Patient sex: F
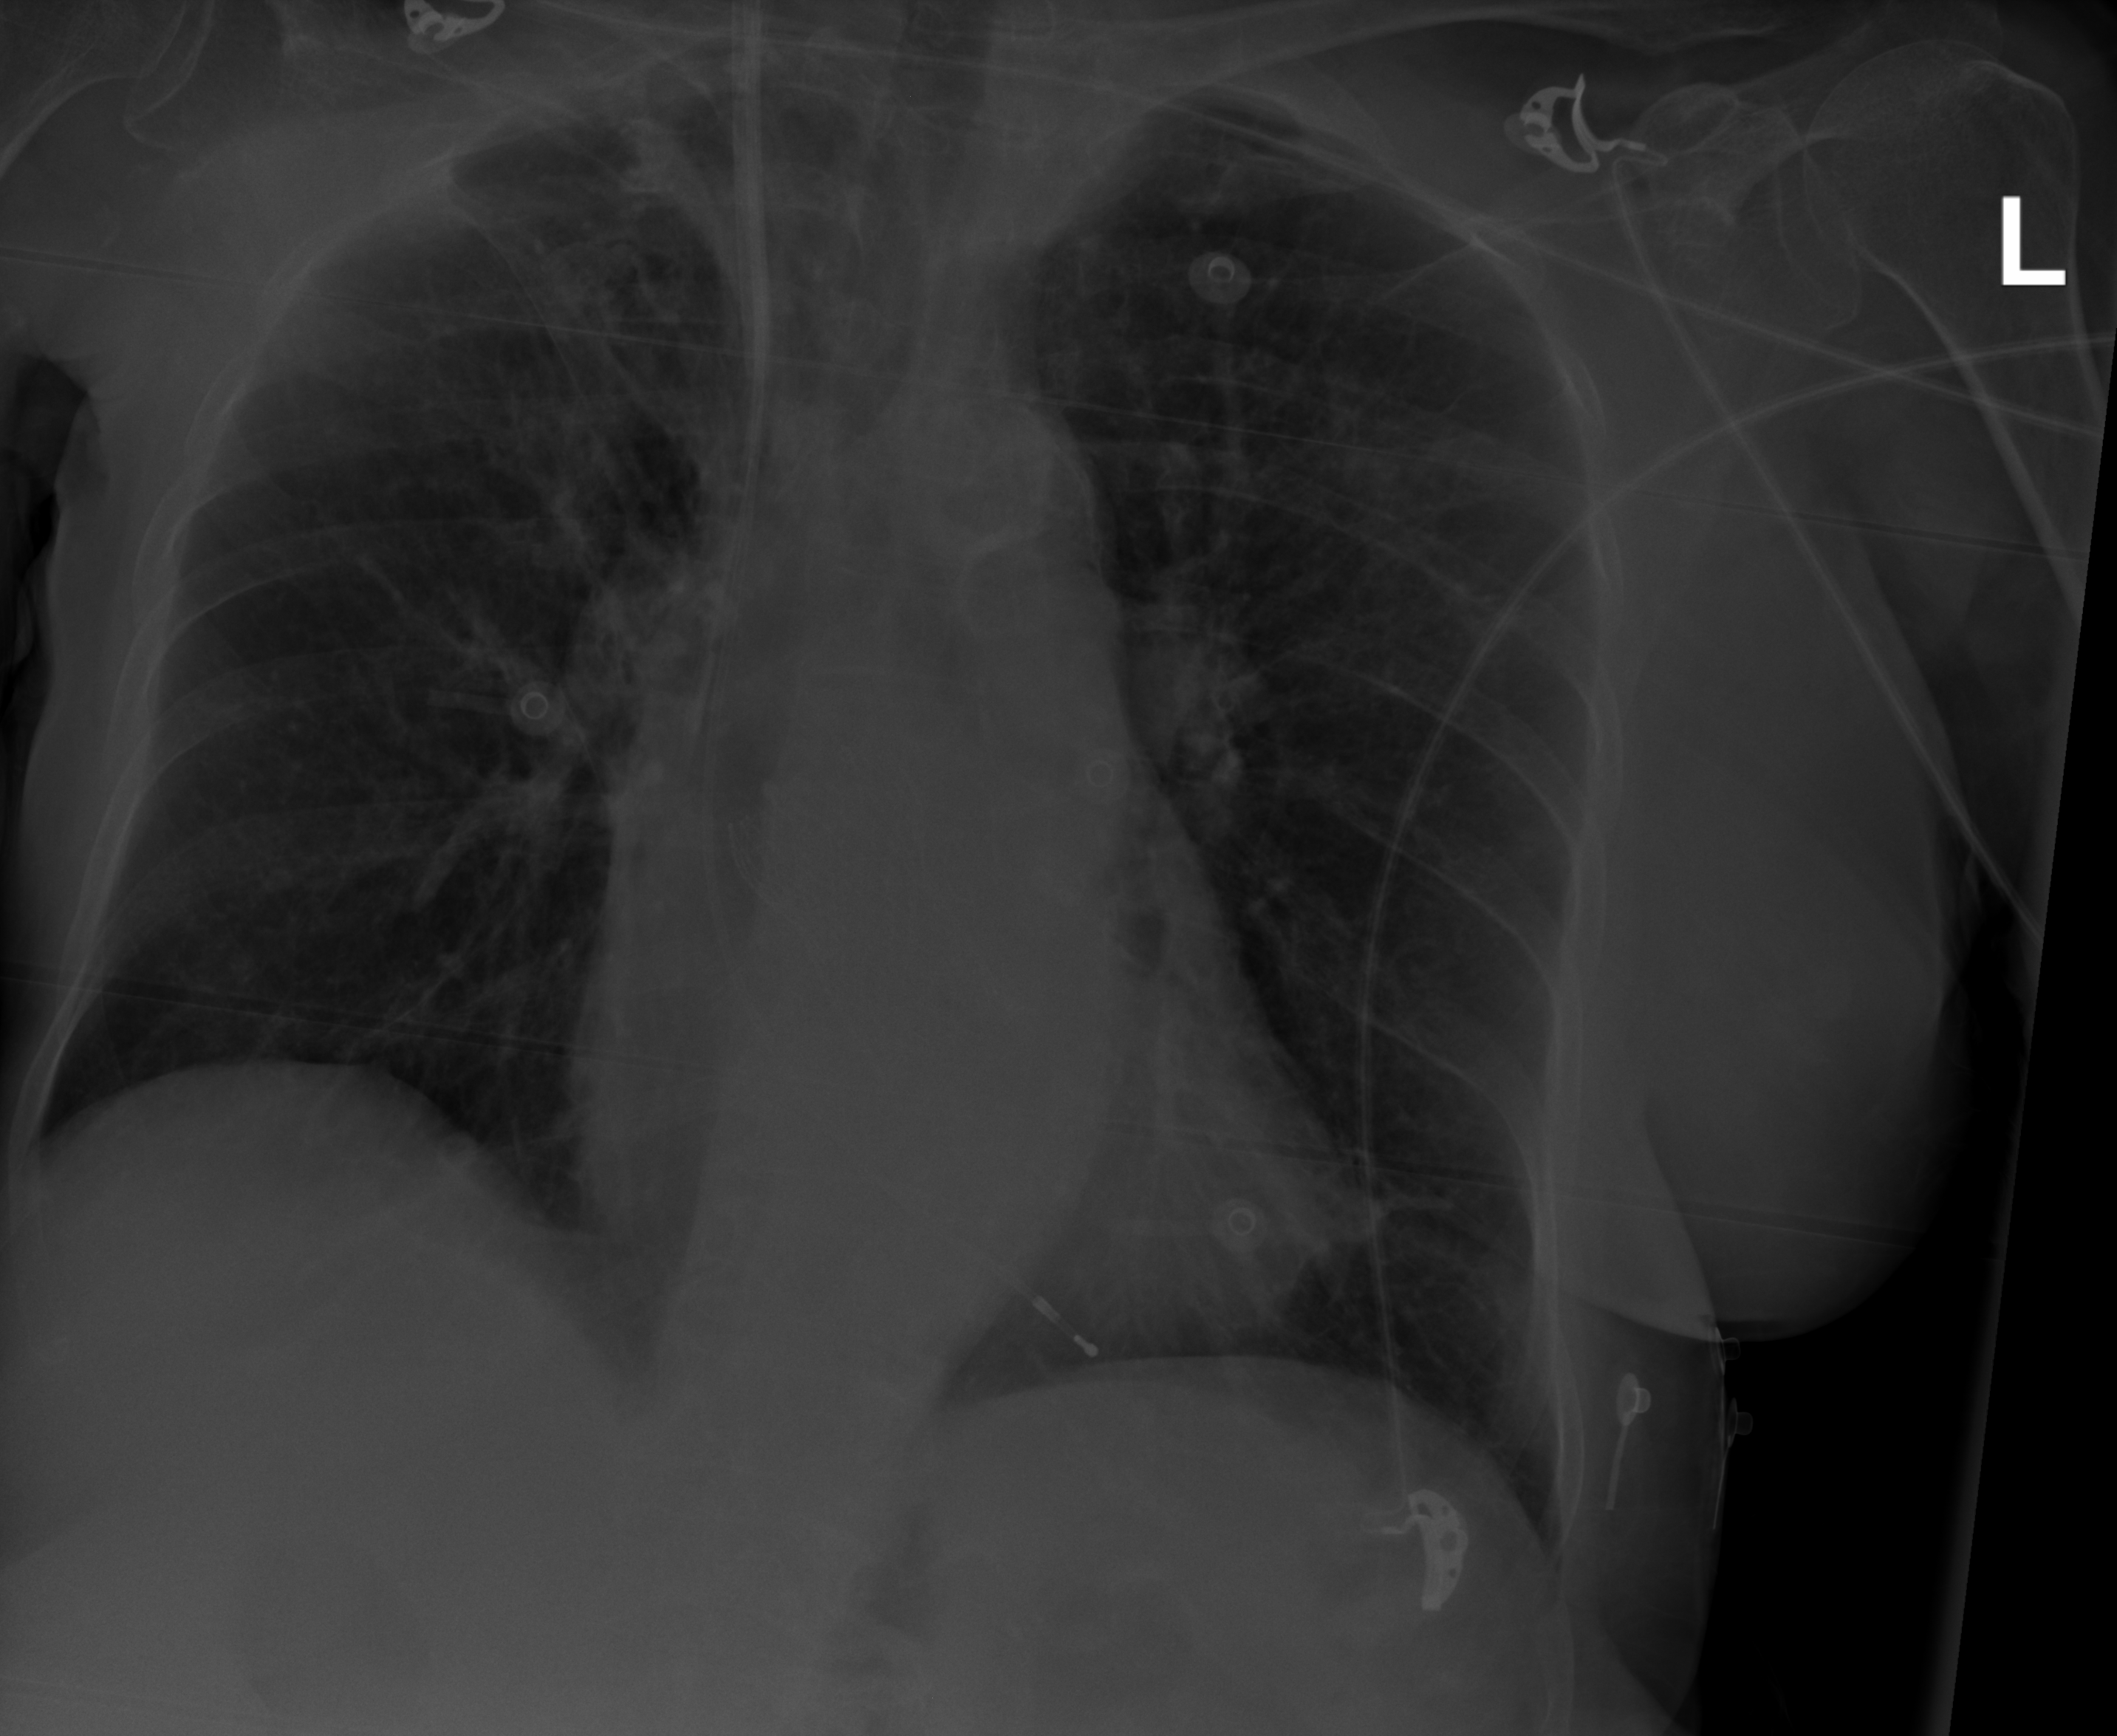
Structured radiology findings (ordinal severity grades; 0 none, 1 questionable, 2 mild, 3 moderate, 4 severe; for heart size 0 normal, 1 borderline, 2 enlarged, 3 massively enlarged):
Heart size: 0
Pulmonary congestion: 0
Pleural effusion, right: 0
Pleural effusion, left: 0
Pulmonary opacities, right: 0
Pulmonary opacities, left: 0
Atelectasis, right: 2
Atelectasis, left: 0